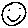
Label: smiley face